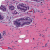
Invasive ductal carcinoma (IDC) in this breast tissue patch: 0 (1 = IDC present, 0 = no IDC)